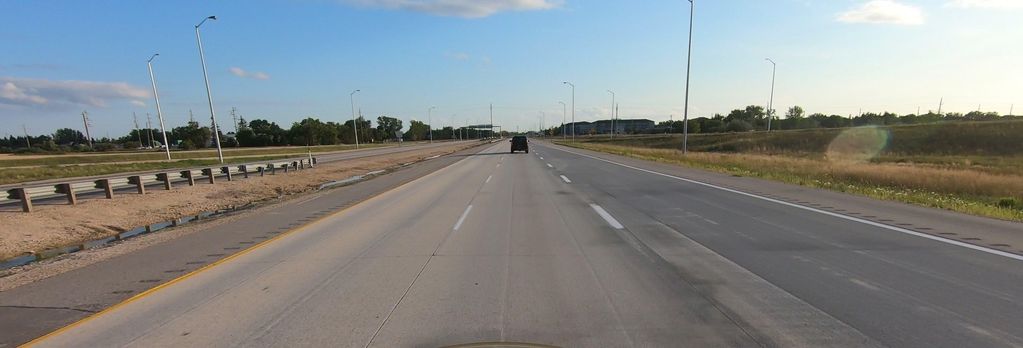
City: winnipeg